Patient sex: M
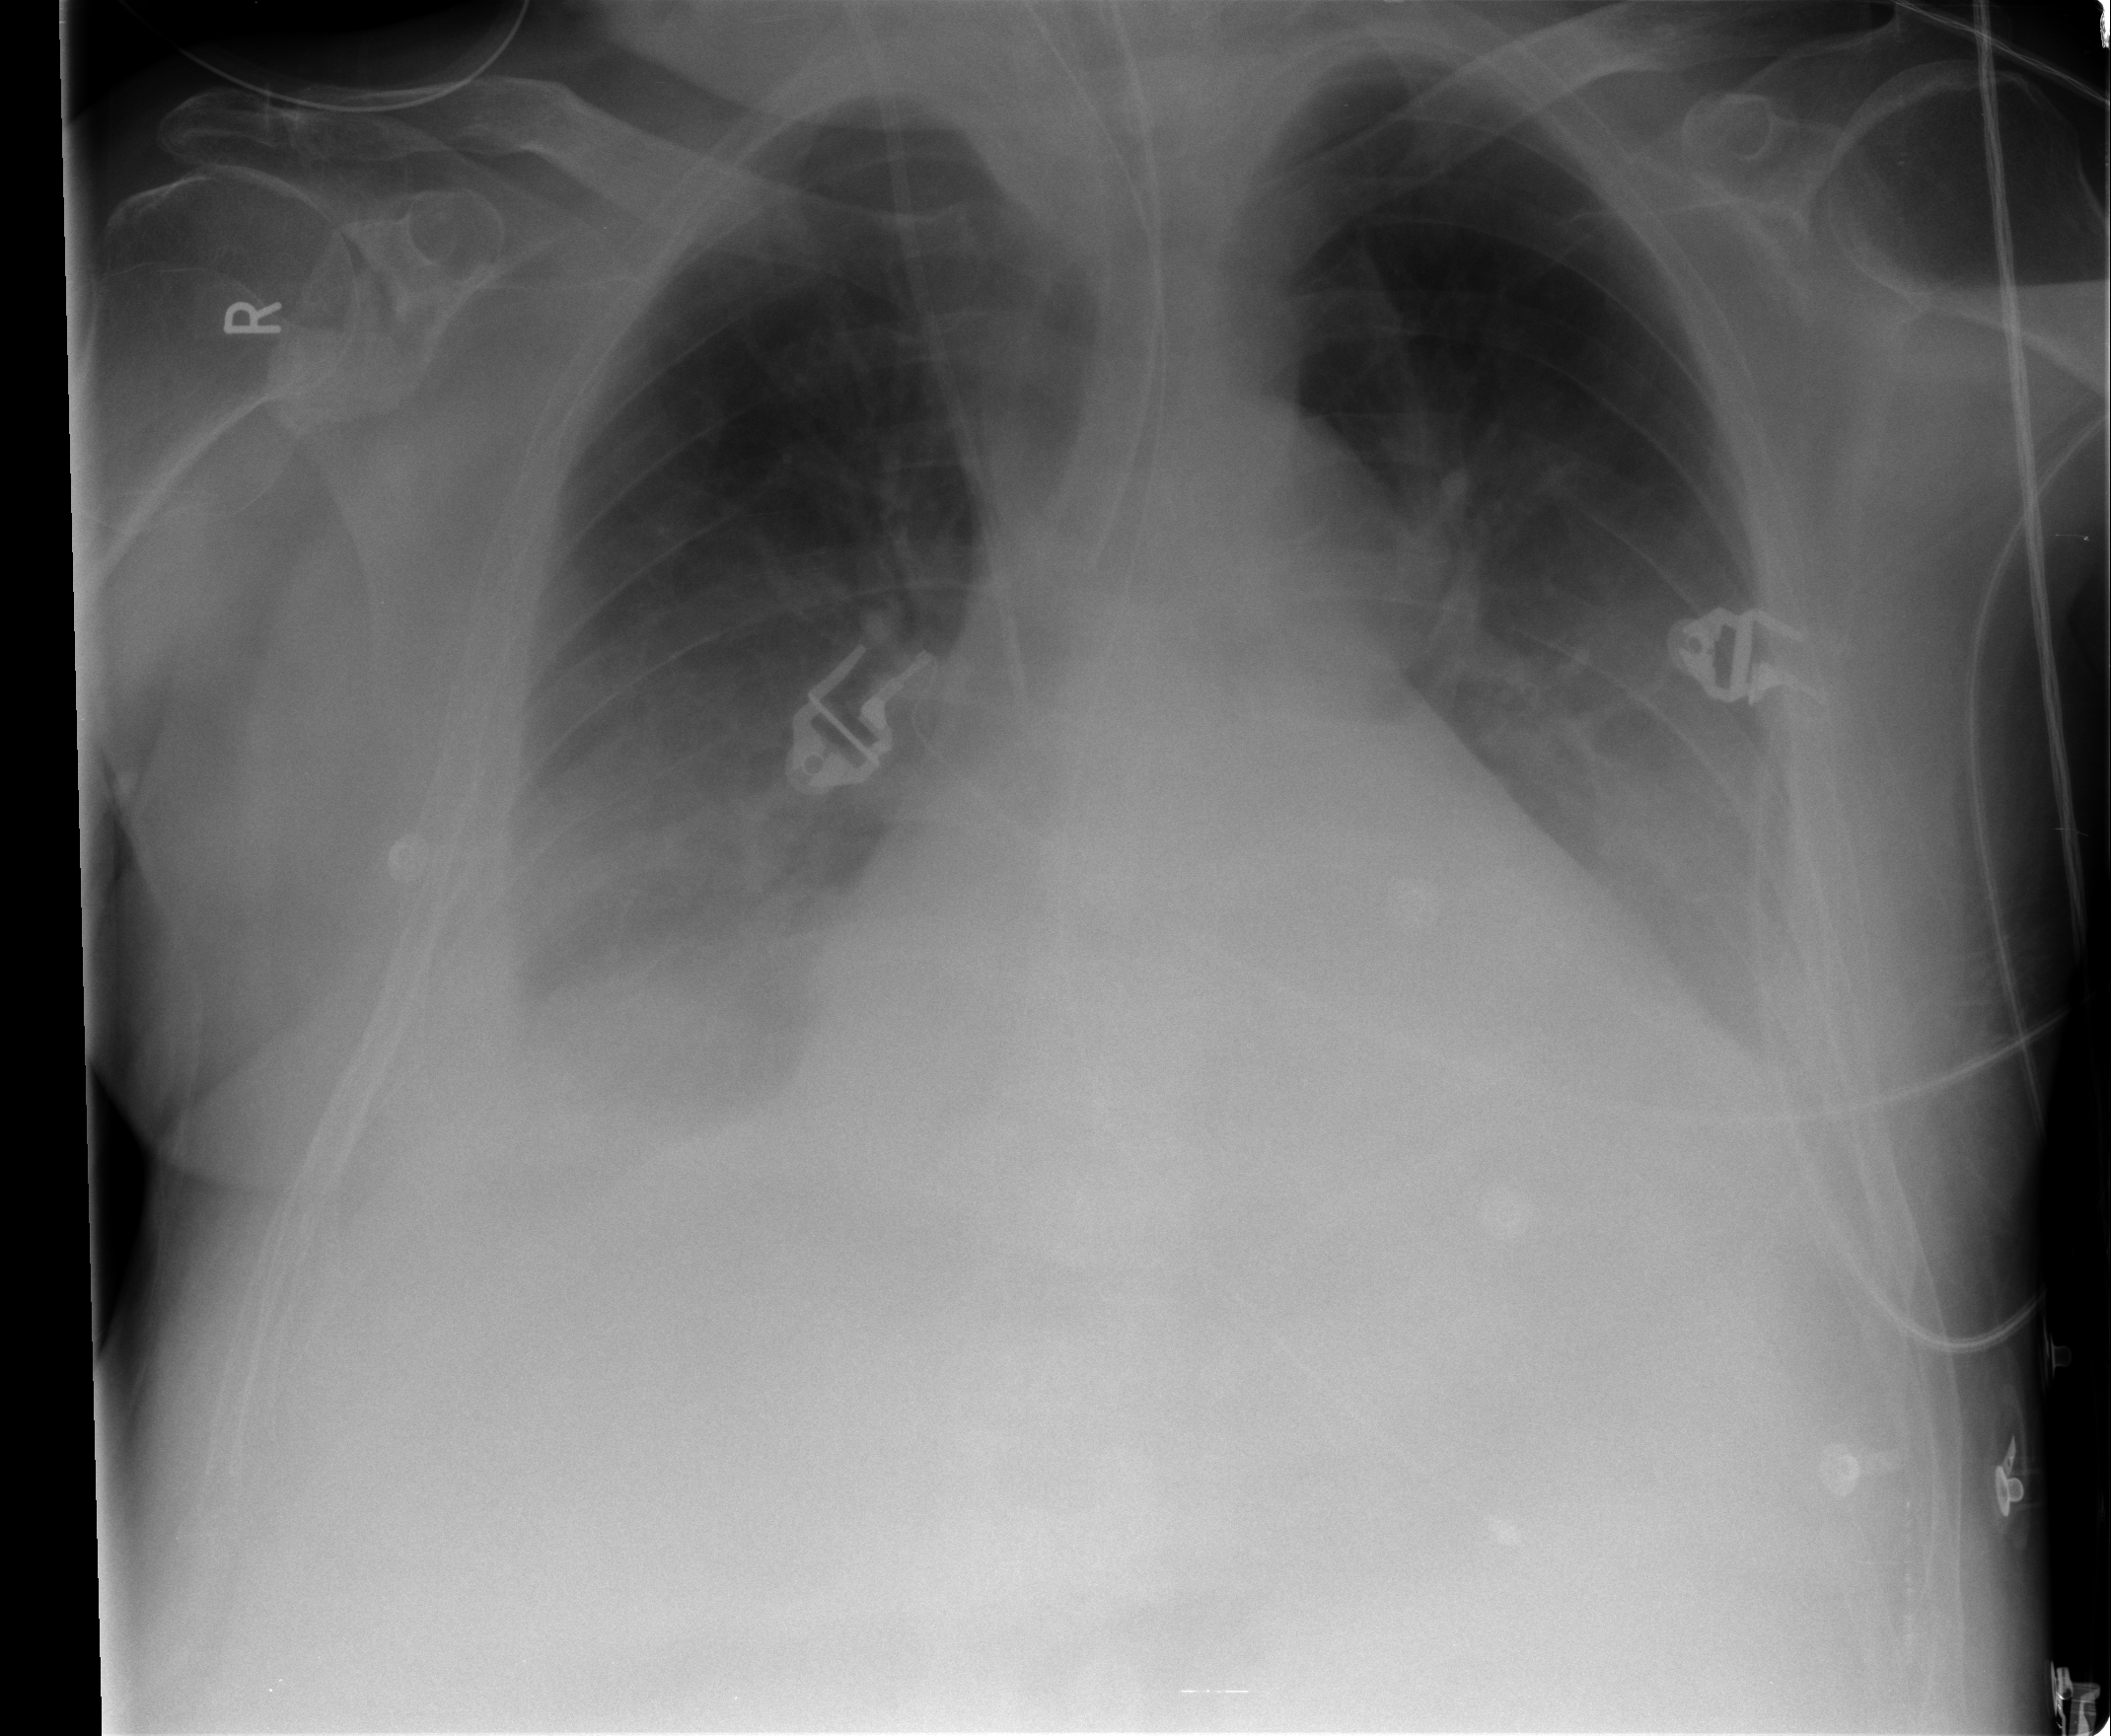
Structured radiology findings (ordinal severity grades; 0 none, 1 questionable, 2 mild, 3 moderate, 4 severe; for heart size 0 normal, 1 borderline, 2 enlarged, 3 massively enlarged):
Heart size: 2
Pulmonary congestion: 2
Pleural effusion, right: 3
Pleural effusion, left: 2
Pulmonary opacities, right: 0
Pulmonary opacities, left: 0
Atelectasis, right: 2
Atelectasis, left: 2